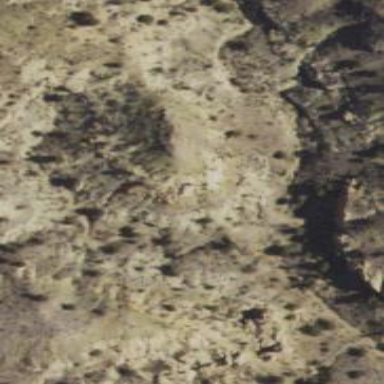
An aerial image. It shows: Natural cliff.